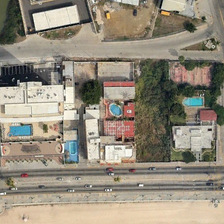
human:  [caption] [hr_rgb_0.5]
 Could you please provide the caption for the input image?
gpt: each family has a swimming pool, surrounded by a few trees .

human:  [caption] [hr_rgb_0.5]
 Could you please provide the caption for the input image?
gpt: a river road passes through a dense residential area .

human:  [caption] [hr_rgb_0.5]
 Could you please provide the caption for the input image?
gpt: blue, red and orange buildings are on the side of the road .

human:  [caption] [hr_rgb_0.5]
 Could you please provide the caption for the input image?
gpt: the swimming pool is blue trees are a light green and beside the dark green pond .

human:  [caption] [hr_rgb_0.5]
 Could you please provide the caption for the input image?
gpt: blue, red and orange buildings are on the side of the road .